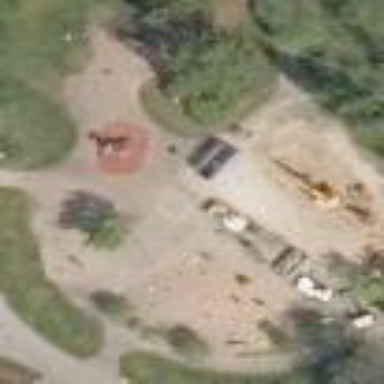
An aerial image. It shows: Playground area for leisure activities on the land.